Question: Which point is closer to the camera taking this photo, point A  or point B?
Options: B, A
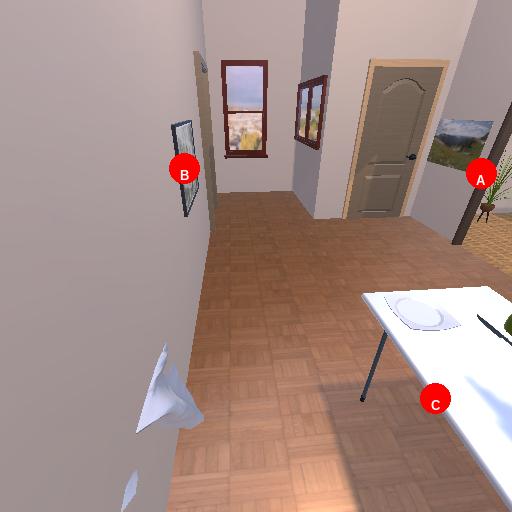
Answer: B